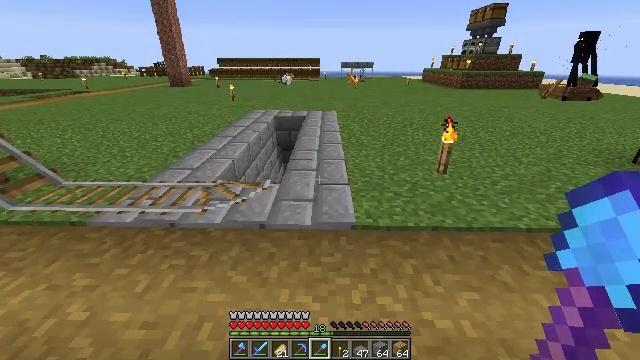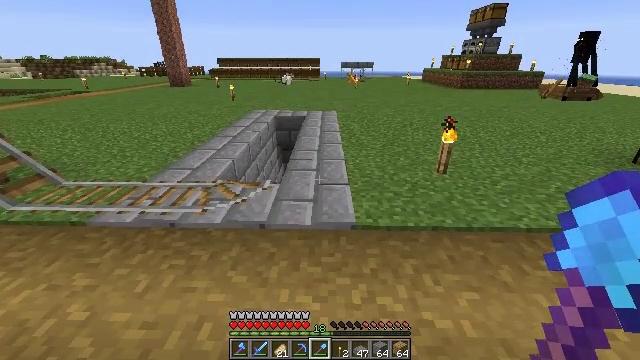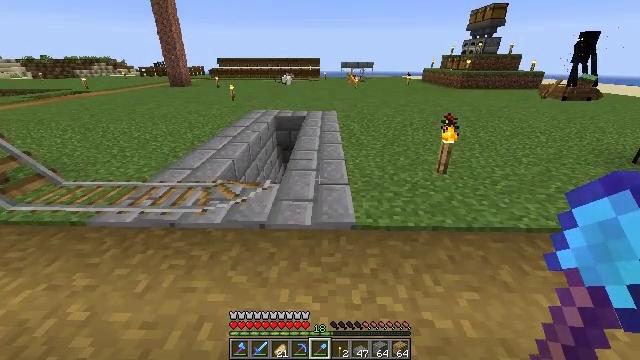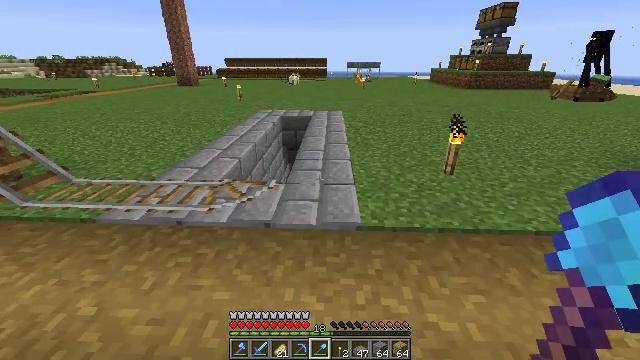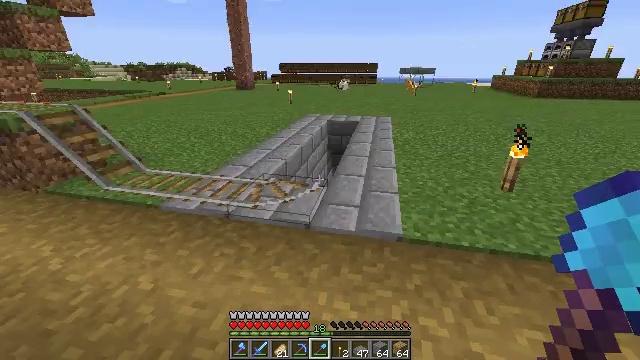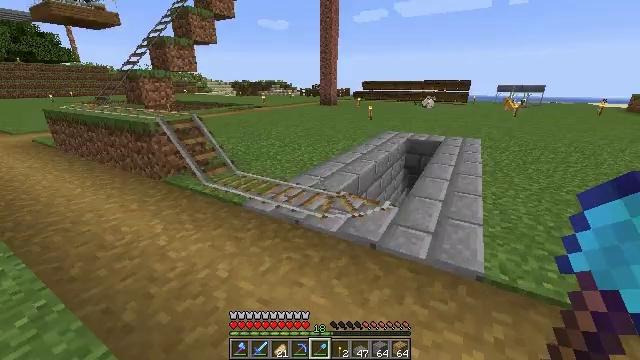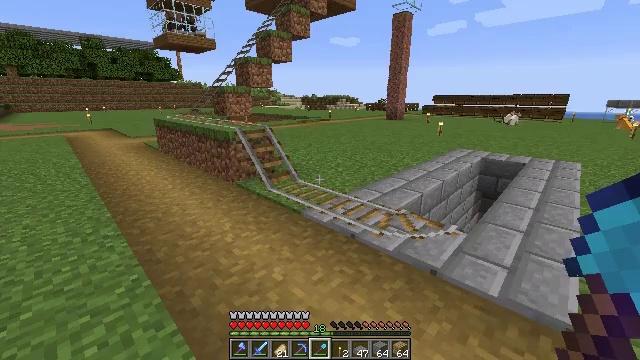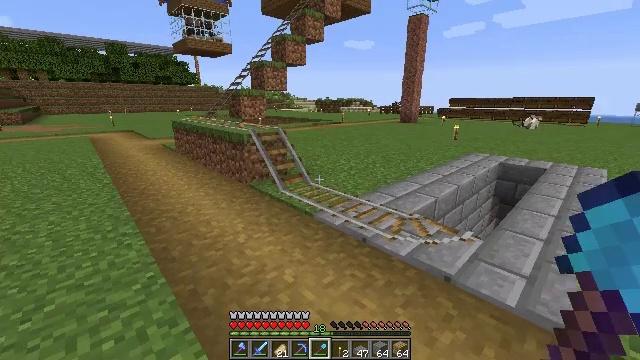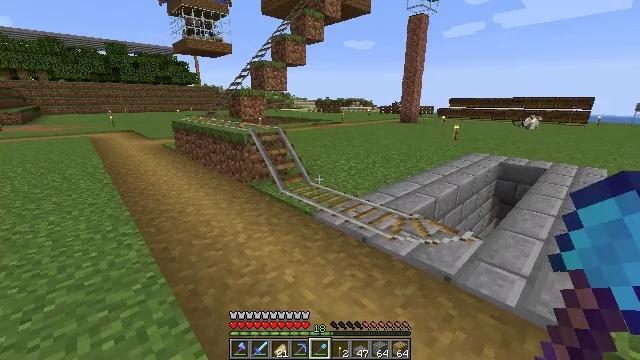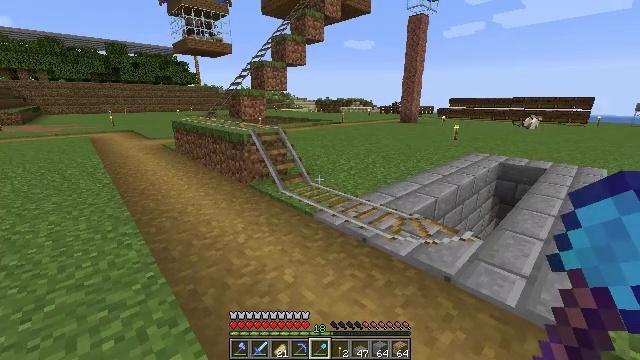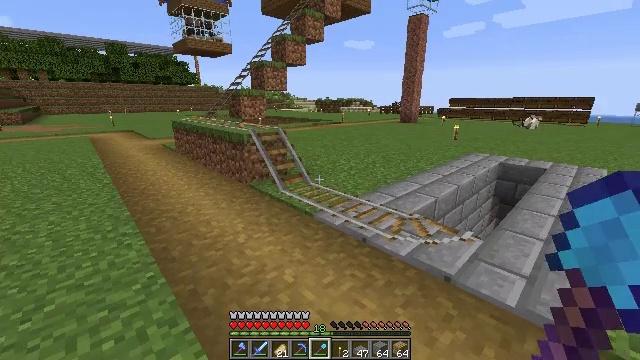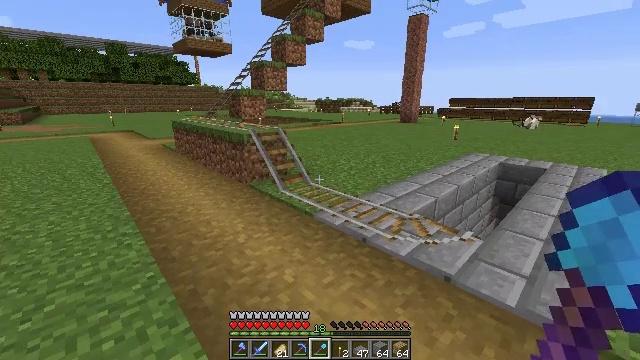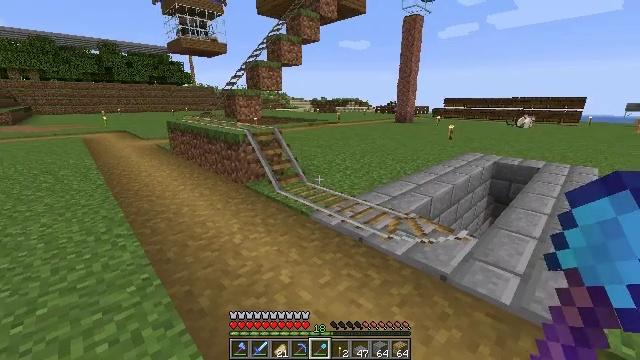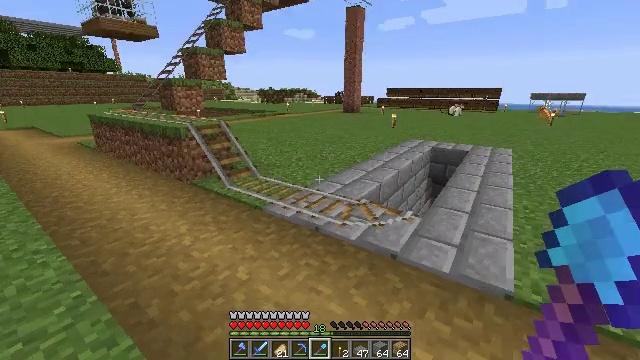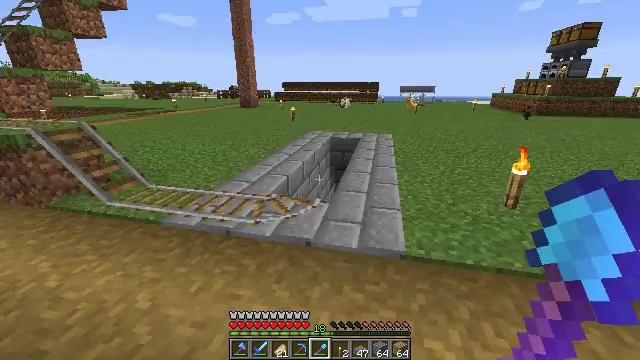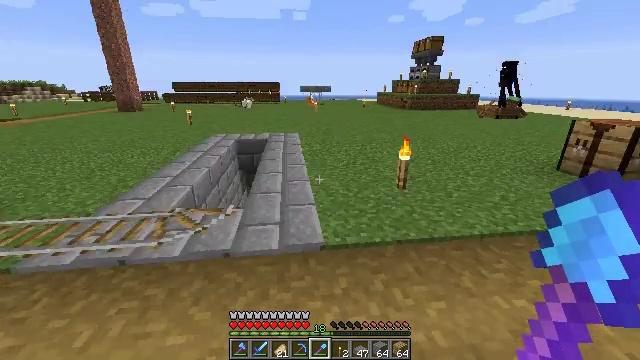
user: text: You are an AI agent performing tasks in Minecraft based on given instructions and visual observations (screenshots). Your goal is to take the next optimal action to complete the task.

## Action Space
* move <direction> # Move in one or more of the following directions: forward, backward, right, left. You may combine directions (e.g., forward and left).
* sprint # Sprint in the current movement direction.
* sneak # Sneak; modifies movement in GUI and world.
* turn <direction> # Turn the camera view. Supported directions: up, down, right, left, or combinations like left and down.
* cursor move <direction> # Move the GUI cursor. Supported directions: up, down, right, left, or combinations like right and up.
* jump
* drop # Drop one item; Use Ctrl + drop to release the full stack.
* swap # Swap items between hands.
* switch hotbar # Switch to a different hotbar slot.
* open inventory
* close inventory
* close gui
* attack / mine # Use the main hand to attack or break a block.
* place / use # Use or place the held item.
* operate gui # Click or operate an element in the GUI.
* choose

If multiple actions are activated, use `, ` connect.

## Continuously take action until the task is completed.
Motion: motion action
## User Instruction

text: Attack the torch to pick it up.
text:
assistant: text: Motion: no_op
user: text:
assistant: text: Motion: no_op
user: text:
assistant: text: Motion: turn left
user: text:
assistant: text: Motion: turn left and up
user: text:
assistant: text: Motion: turn left and up
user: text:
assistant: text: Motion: turn left and up
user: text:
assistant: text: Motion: turn left
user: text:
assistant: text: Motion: no_op
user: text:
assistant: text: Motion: no_op
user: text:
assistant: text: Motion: no_op
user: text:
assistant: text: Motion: no_op
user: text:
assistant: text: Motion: no_op
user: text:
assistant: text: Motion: turn right and down
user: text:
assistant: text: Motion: turn right and down
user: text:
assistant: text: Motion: turn right
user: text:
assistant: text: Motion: turn right
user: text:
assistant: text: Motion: turn right
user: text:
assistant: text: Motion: no_op
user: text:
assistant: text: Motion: no_op
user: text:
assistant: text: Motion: no_op
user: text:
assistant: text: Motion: no_op
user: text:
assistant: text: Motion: no_op
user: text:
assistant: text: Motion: move forward
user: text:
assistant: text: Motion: move forward and move right
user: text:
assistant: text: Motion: move forward and move right
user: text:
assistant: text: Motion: move forward and move right
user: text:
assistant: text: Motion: move forward and move right
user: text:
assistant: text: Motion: no_op
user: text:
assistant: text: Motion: no_op
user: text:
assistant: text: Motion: turn left